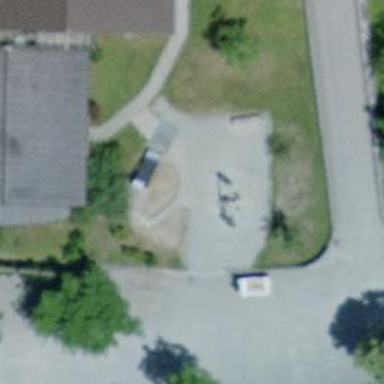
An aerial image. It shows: Playground area for leisure land.